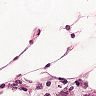
Metastatic tissue present: yes